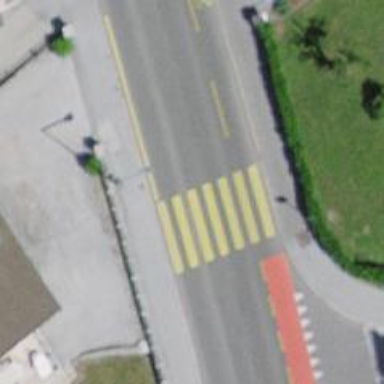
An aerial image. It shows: Marked road crossing.